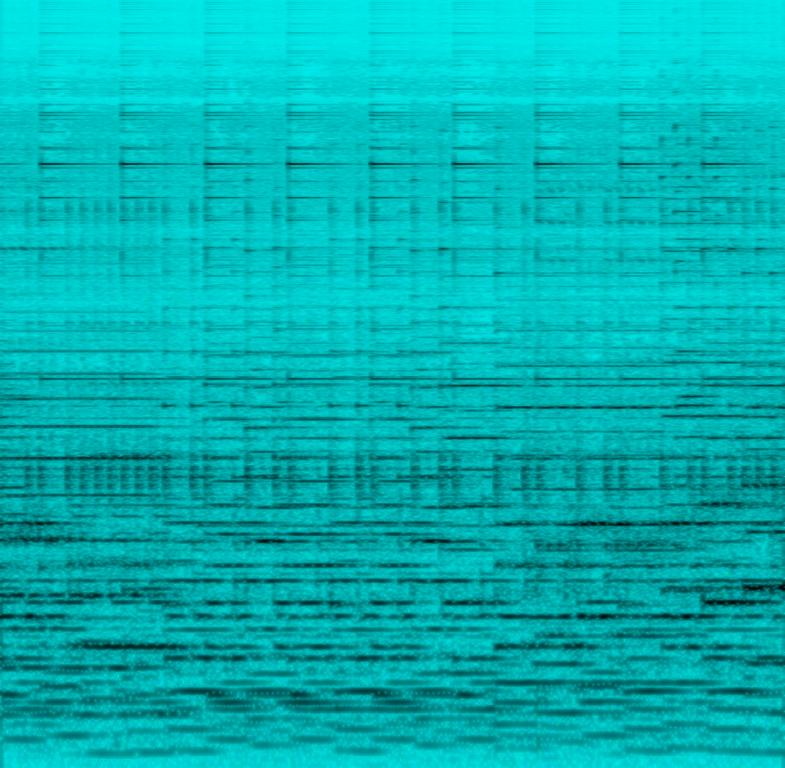
This is a jingle piece. There is no singer in this piece. There is an organ and a keyboard playing the main melody while bells and other percussive elements provide the rhythmic background. The atmosphere is cheerful. This piece could be used as an advertisement jingle. It could also be used at a festive event setting such as Christmas or Thanksgiving.